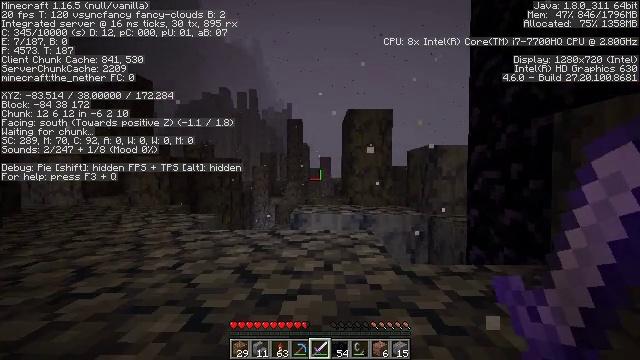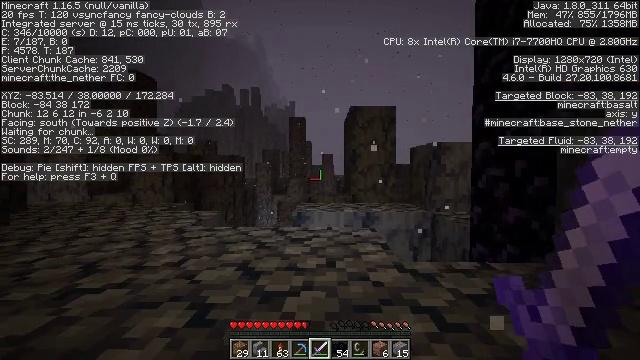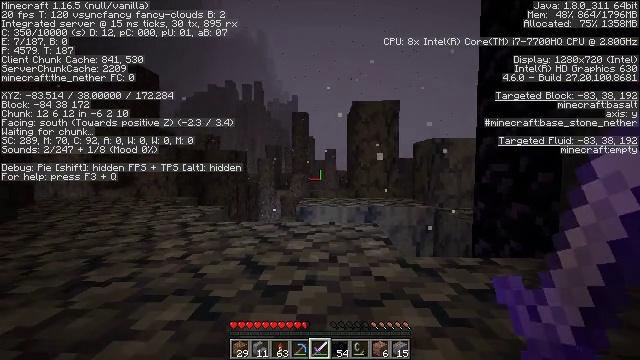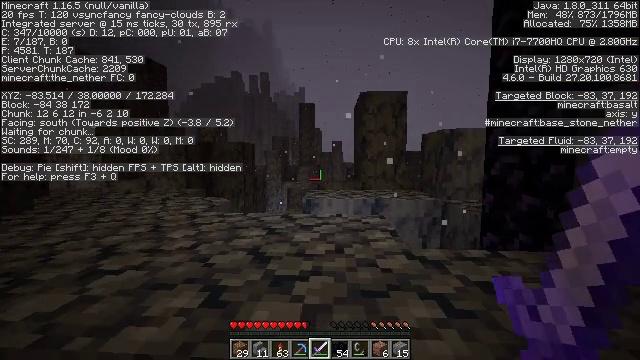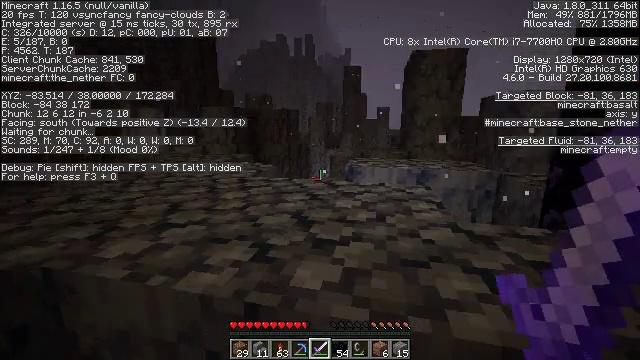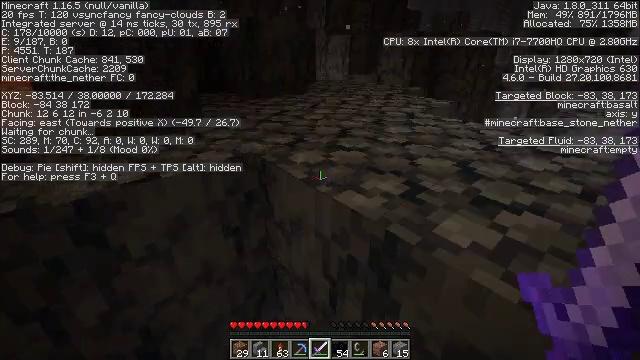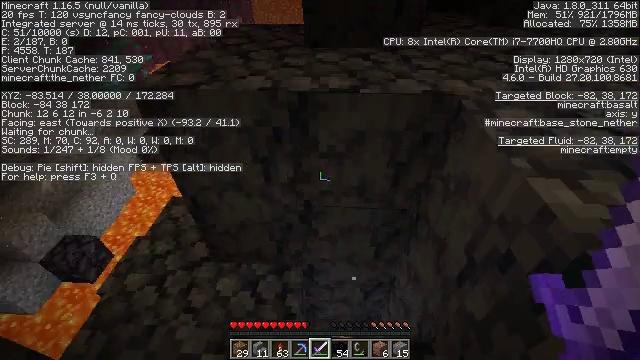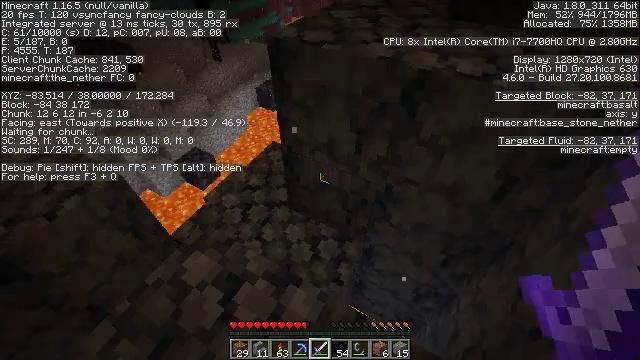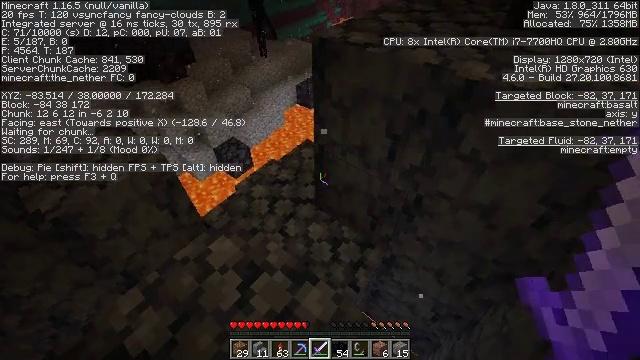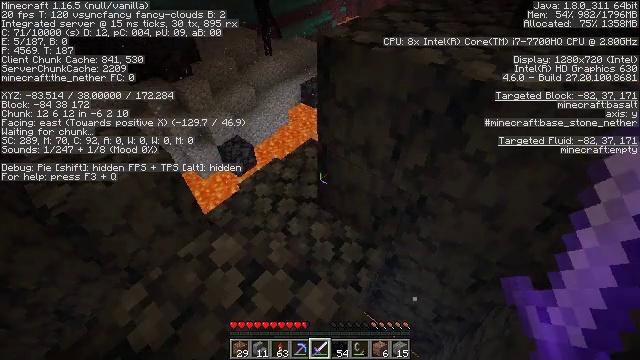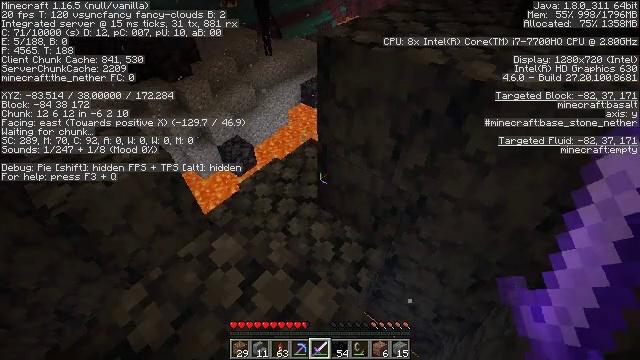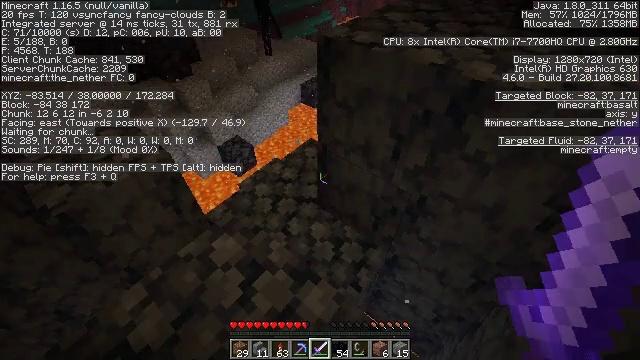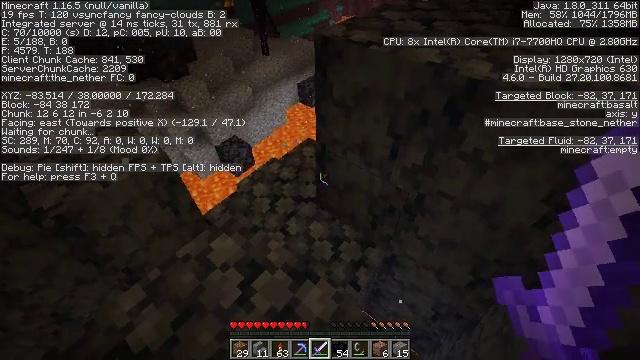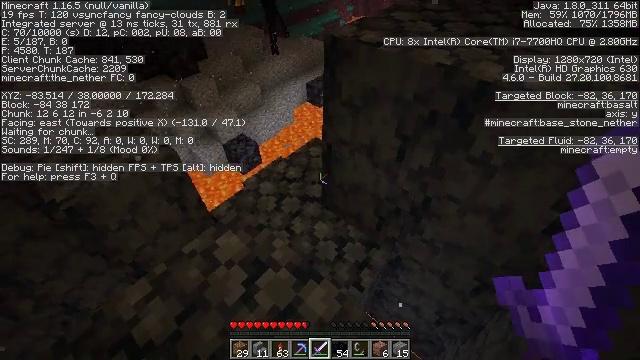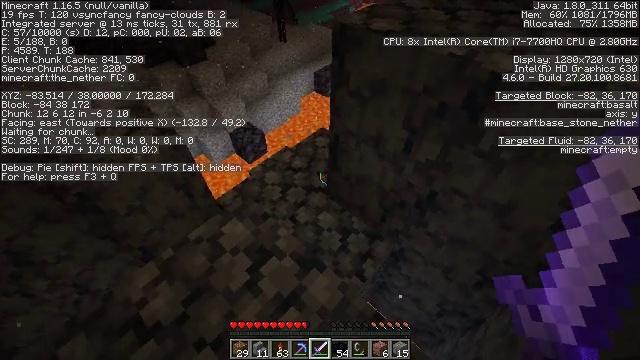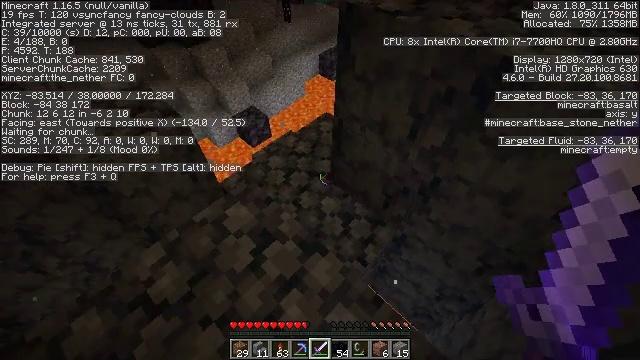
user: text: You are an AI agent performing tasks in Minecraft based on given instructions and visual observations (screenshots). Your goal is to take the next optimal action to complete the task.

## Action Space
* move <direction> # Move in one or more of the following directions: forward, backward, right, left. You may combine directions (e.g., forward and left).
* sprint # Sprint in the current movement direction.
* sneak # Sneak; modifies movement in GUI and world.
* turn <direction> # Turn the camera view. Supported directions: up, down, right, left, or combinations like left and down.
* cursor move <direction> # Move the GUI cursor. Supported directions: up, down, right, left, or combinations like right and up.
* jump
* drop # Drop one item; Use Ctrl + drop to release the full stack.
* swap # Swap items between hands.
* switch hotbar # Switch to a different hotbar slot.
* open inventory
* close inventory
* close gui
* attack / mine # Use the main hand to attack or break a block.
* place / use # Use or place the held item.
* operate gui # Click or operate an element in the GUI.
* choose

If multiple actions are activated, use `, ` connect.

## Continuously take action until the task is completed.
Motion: motion action
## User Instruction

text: Fight hostile mobs.
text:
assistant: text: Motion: no_op
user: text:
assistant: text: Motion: turn down
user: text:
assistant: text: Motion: turn left and down
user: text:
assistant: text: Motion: turn left and down
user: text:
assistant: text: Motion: turn left and down
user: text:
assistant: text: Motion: turn left and down
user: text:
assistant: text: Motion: turn left and down
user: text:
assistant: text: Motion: turn left
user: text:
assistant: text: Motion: turn left
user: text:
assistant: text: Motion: no_op
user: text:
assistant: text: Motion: no_op
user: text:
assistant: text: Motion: no_op
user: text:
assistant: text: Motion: turn left
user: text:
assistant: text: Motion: turn left and down
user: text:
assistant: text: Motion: turn left and down
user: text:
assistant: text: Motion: turn left
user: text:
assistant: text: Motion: turn left
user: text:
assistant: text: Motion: turn left
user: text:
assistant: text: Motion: turn left
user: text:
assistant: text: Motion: no_op
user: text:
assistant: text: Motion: no_op
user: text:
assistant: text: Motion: move forward
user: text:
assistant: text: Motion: move forward
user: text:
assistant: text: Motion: move forward
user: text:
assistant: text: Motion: move forward
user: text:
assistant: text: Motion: no_op
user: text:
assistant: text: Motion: no_op
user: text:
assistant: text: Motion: no_op
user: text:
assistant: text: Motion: no_op
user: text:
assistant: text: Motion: no_op